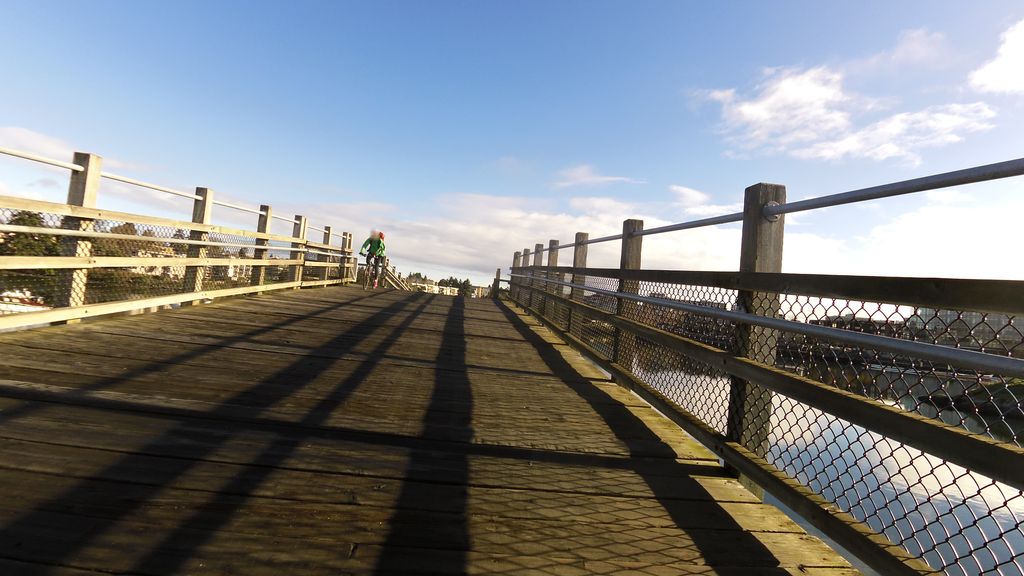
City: victoria